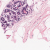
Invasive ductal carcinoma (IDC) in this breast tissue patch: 0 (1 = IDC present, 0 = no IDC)